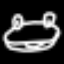
Label: frog